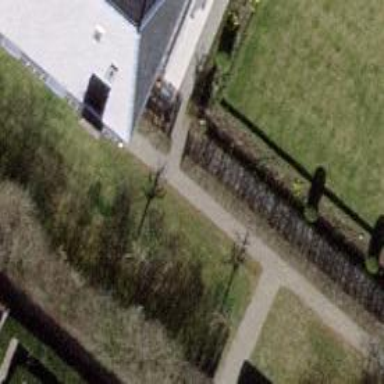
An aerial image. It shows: Hedge acting as barrier.